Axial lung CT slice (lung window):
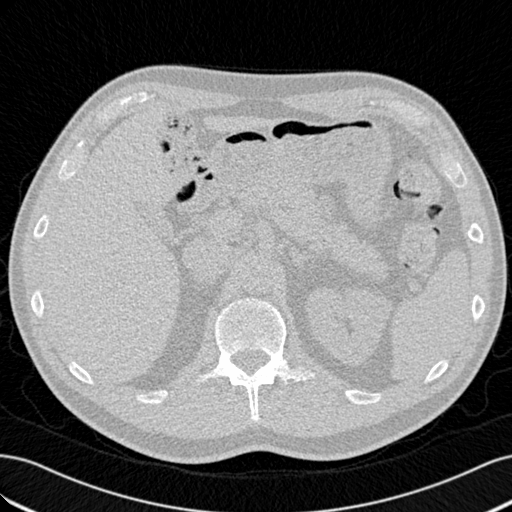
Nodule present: no